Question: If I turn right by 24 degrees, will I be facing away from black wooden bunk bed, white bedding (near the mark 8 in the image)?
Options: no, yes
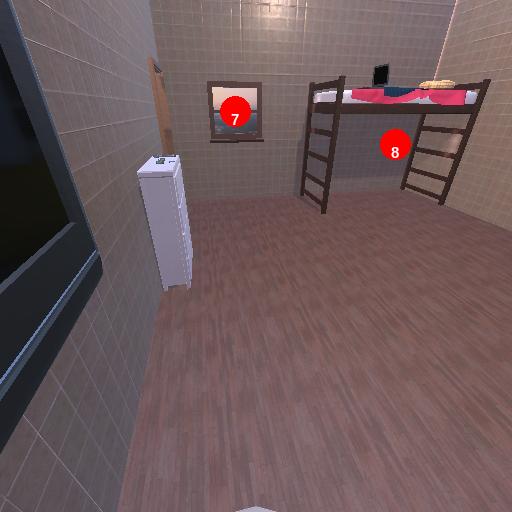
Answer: no